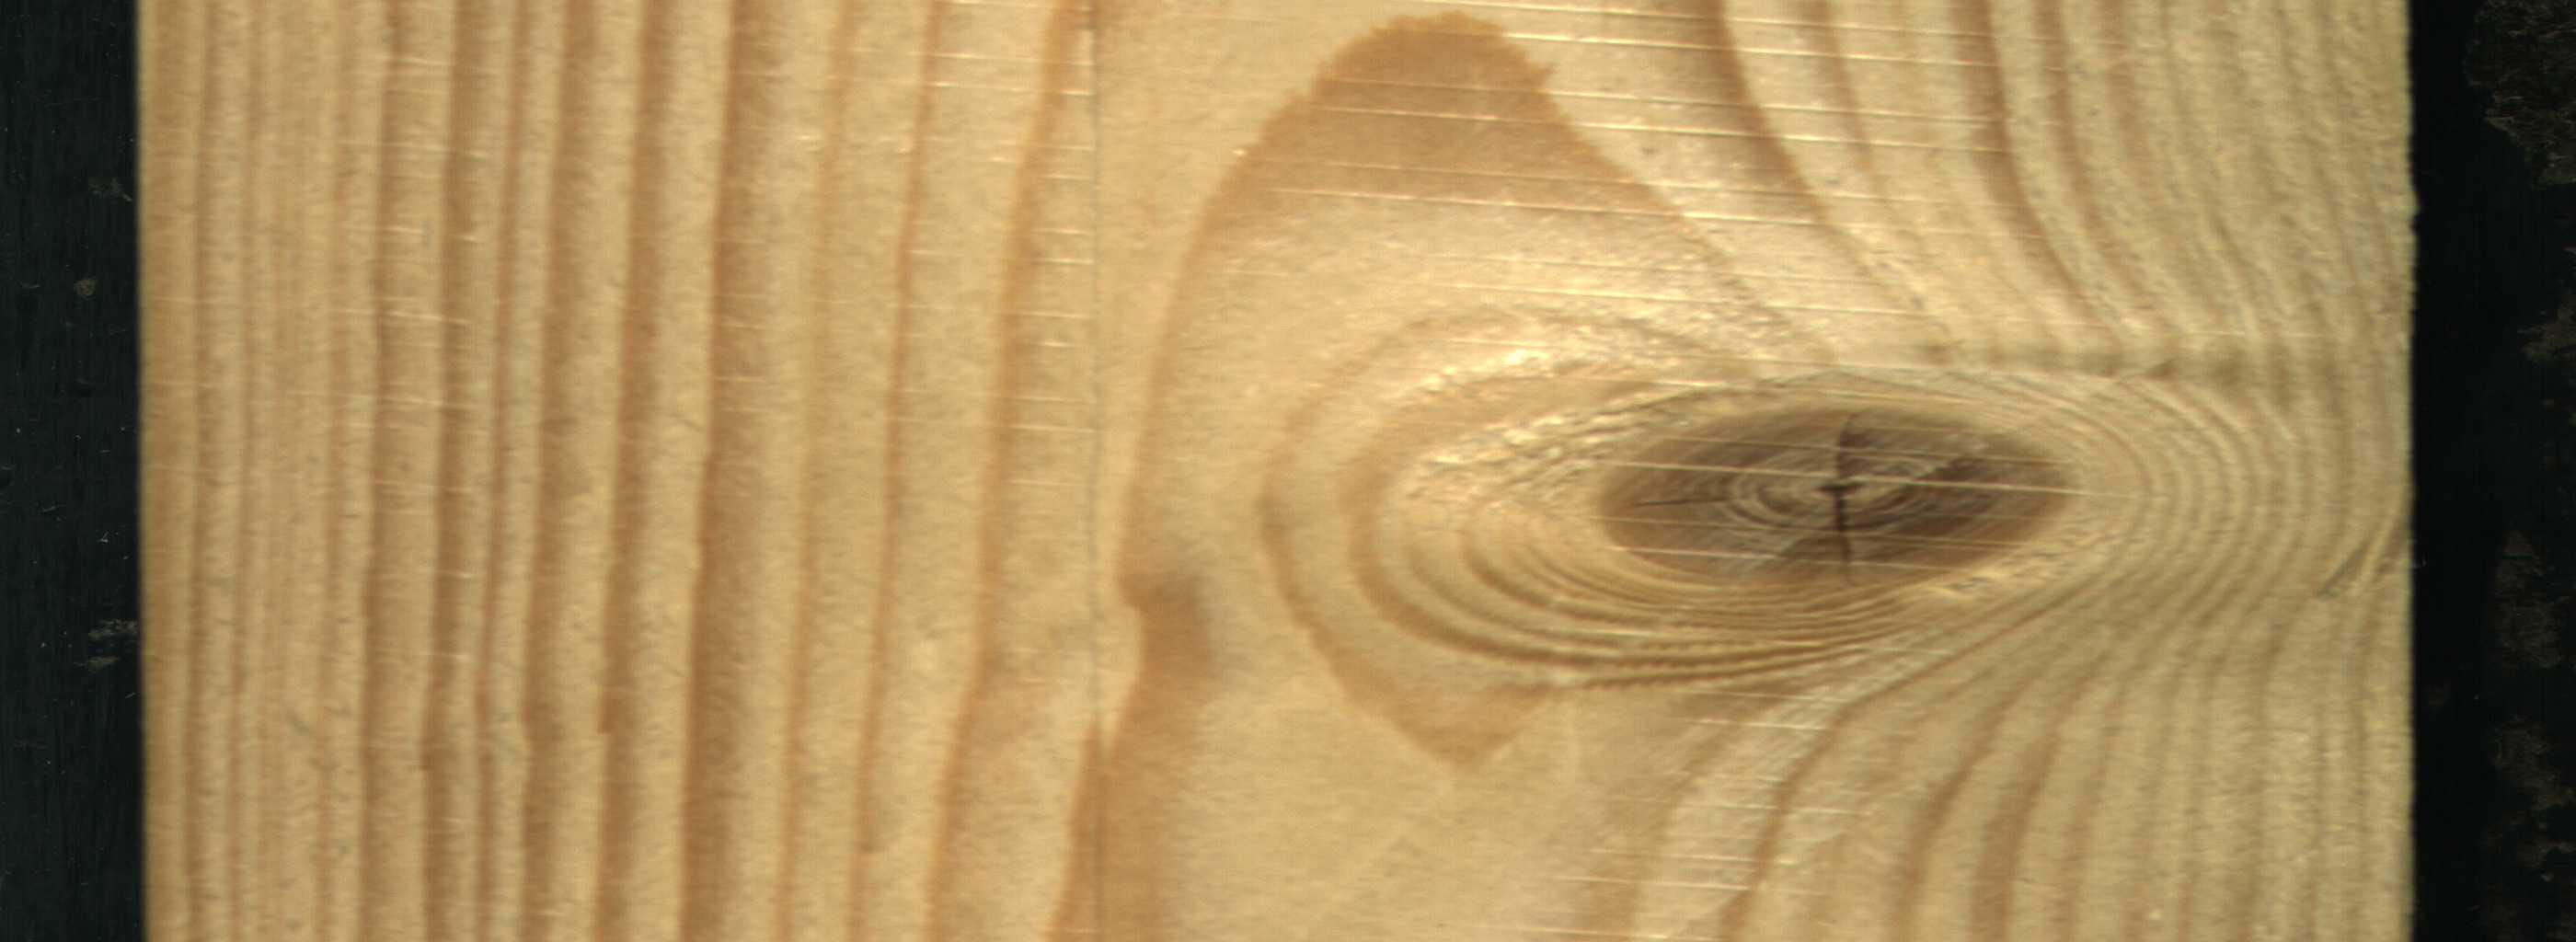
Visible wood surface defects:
knot_with_crack